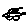
Label: bird